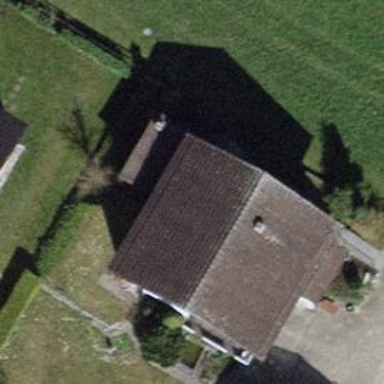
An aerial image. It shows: Simple house.